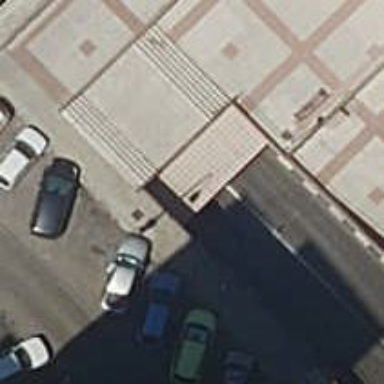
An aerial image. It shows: Parking entrance.